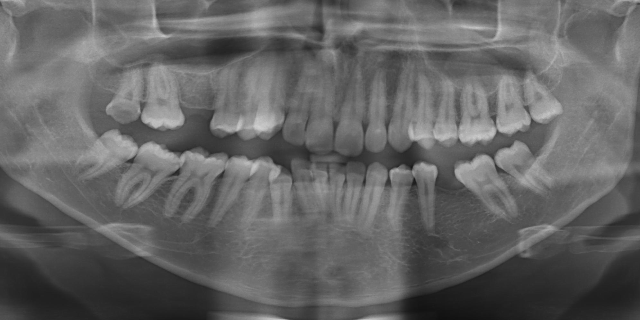
adult